Question: How do I "kill" the space in the top left corner of this example and actually have the 'text text text' use that space, effectively wrapping over and around the placeholder div?
example of current (non-working) code: <URL>
'''
<!DOCTYPE html PUBLIC "-//W3C//DTD XHTML 1.0 Transitional//EN" "http://www.w3.org/TR/xhtml1/DTD/xhtml1-transitional.dtd">
<html xmlns="http://www.w3.org/1999/xhtml">
<head runat="server">
<title></title>
<style>
#parent
{
background-color: Orange;
height: 600px;
width: 600px;
}
#placeholder
{
background-color: Navy;
height: 500px;
width: 100px;
position: relative;
top: 100px;
left: 0px;
float: left;
display: inline-block;
}
#content
{
display: inline;
}
</style>
</head>
<body>
<form id="form1" runat="server">
<div id="parent">
<div id="placeholder"></div>
<div id="content">
text text text text text text text text text text text text text text text text text text text text text
text text text text text text text text text text text text text text text text text text text text text
text text text text text text text text text text text text text text text text text text text text text
text text text text text text text text text text text text text text text text text text text text text
text text text text text text text text text text text text text text text text text text text text text
text text text text text text text text text text text text text text text text text text text text text
</div>
</div>
</form>
</body>
</html>
'''
graphic of what I want:
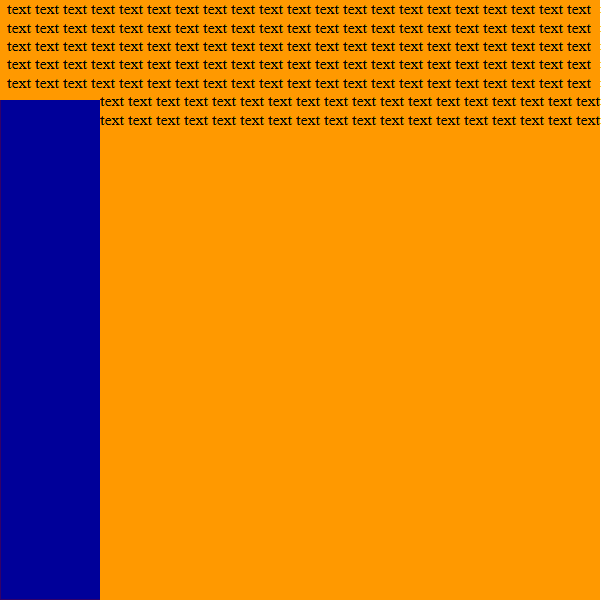
Answer: I've done a little more research on this question and have come up with an alternate answer.
The answer I'm using comes from <URL>
I used the solution involving a "pusher" element. Place an empty div outside the parent buffer, give it a height, float it to the left and clear it. Then the placeholder element won't have to adjust its positioning.
In general, wrapping text above an element is not easy to do in CSS. The answer given in the link mentions having to manually adjust the height of the pusher element using JS. But in your case, you know exactly how far you want your placeholder to be from the top, so you can just hardcode the height.
Below is an example of the edited code
'''
<!DOCTYPE html PUBLIC "-//W3C//DTD XHTML 1.0 Transitional//EN" "http://www.w3.org/TR/xhtml1/DTD/xhtml1-transitional.dtd">
<html xmlns="http://www.w3.org/1999/xhtml">
<head runat="server">
<title></title>
<style>
#parent
{
background-color: Orange;
height: 600px;
width: 600px;
}
#buffer
{
float: left;
height: 80px;
}
#placeholder
{
background-color: Navy;
height: 500px;
width: 100px;
position: relative;
top: 0px;
left: 0px;
float: left;
clear: left;
display: inline;
}
#content
{
display: inline;
}
</style>
</head>
<body>
<form id="form1" runat="server">
<div id="buffer"></div>
<div id="parent">
<div id="placeholder"></div>
text text text text text text text text text text text text text text text text text text text text text
text text text text text text text text text text text text text text text text text text text text text
text text text text text text text text text text text text text text text text text text text text text
text text text text text text text text text text text text text text text text text text text text text
text text text text text text text text text text text text text text text text text text text text text
text text text text text text text text text text text text text text text text text text text text text
</div>
</form>
</body>
</html>
'''